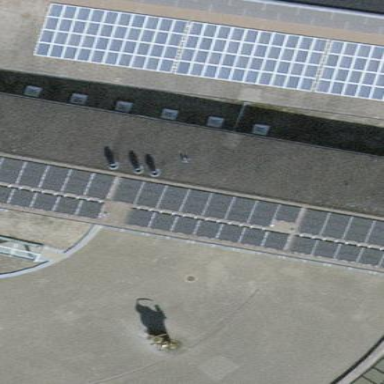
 consisting of solar photovoltaic panels."